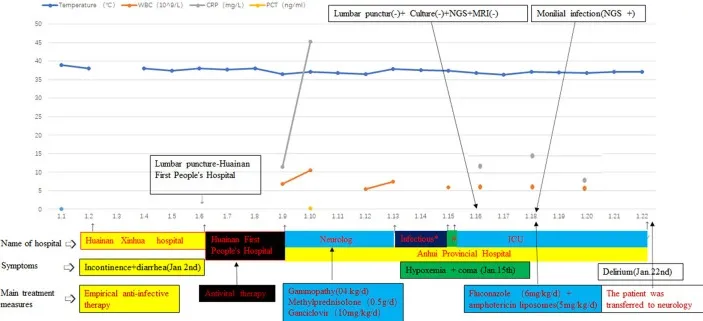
Annotation: "*" indicated the department of infection; "#" indicated that the patient was treated in the neurology department in the afternoon and he was transferred to the intensive care unit (ICU) in the evening; "-" means negative; and "+" means positive. The beginning and end of each color bar indicated the treatment measures during this period.
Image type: chart (chart)